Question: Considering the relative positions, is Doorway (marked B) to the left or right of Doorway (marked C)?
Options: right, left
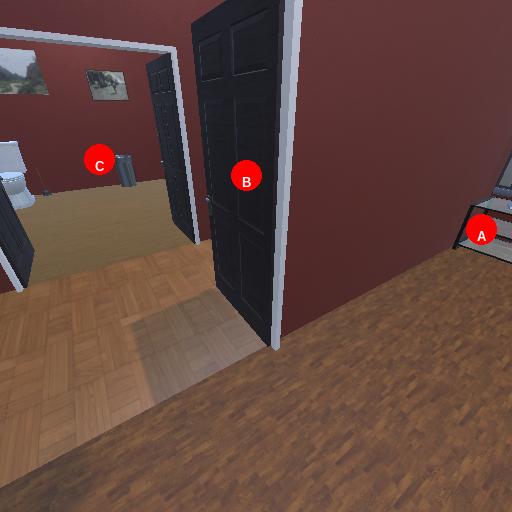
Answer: right